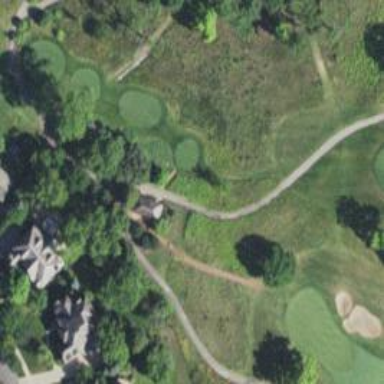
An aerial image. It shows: Footway that doubles as golf path.